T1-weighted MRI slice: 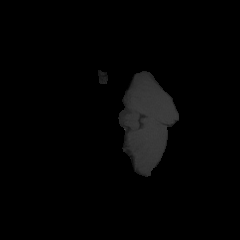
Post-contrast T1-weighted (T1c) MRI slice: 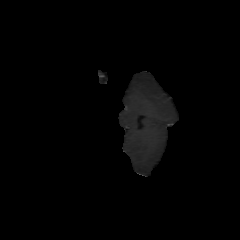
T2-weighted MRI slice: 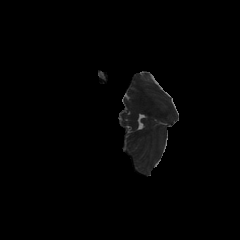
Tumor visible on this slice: no